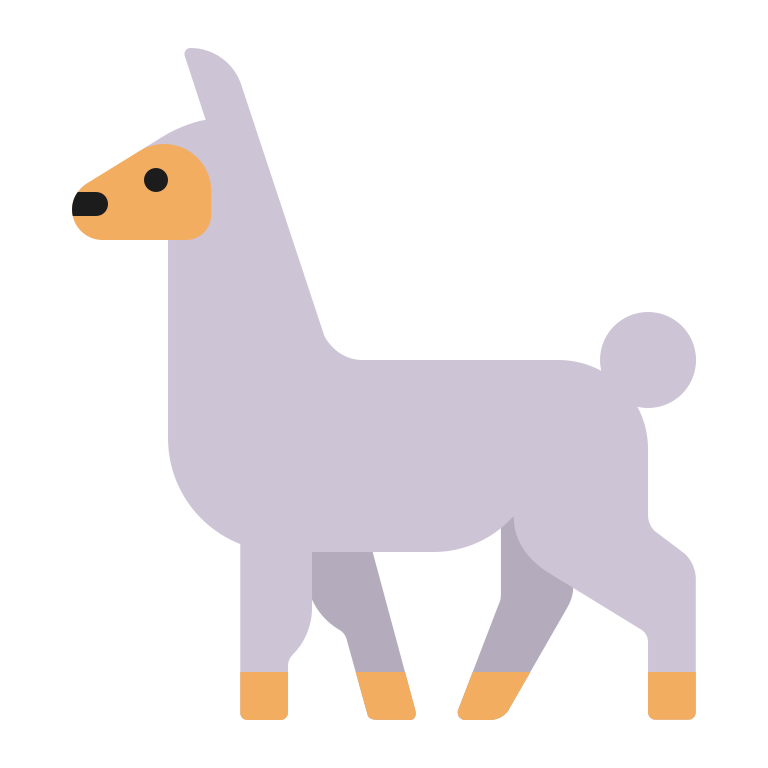
llama flat